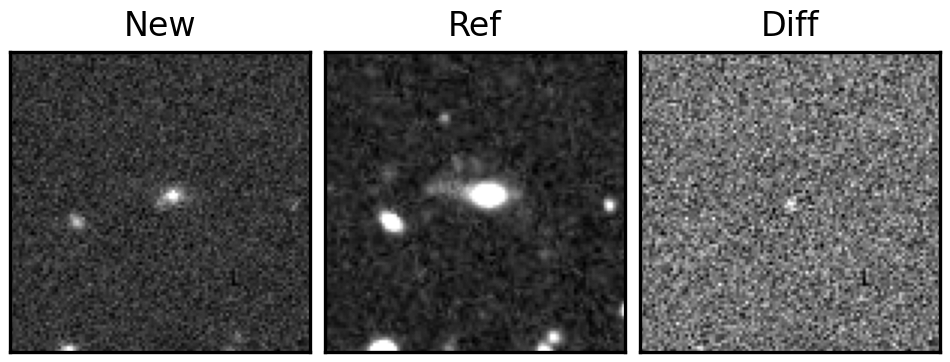
Label: real